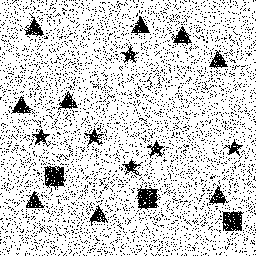
Squares: 3
Triangles: 9
Stars: 6
Total shapes: 18